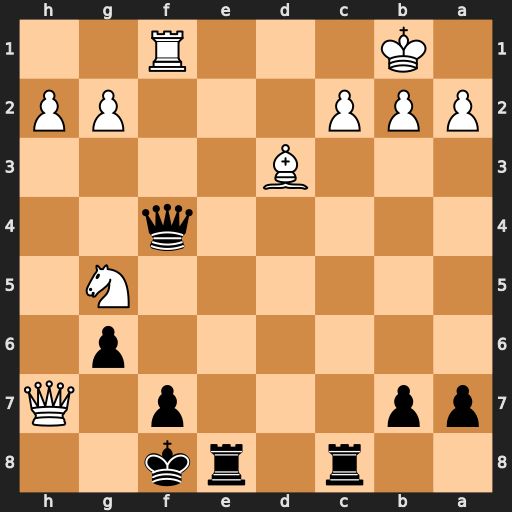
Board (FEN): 2r1rk2/pp3p1Q/6p1/6N1/5q2/3B4/PPP3PP/1K3R2
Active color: b
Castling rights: -
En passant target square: -
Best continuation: Qxf1+ Bxf1 Re1#